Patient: sex M, age 66
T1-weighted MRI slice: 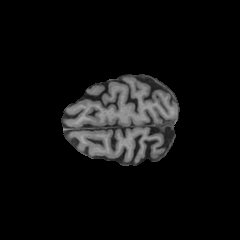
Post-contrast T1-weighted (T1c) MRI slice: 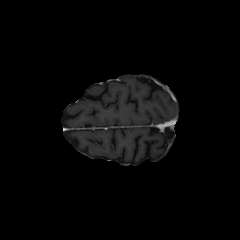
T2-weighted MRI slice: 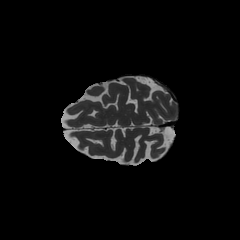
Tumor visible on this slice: no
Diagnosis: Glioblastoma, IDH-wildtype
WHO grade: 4